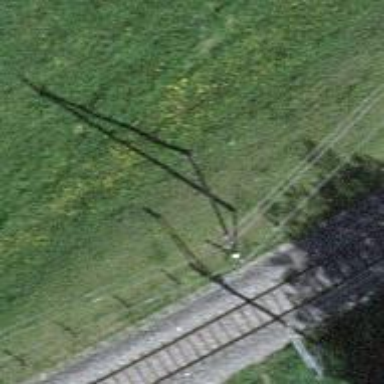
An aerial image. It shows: Power pole.